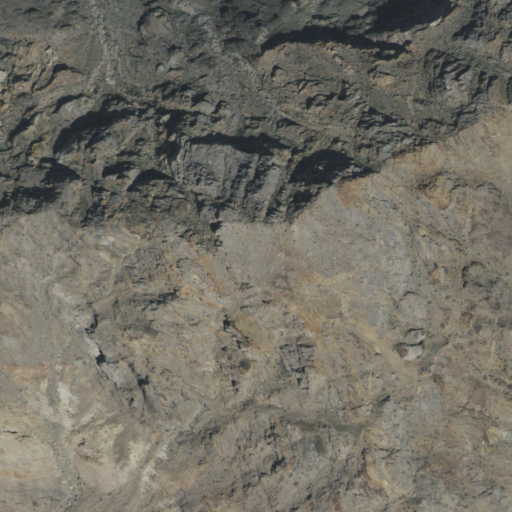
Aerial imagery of mountain in California named Cowhole Mountain containing shrub, grassland, and barren land